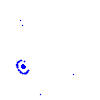
Particle: pion